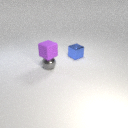
small purple rubber cube above small gray metal sphere